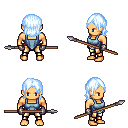
a pixel art fantasy rpg character, male body template, human, tanned skin, blue vest, gold greaves, white cyan long bangs hairstyle, metal gloves, spear, four views (front, back, left, right), 2x2 character sprite sheet, small pixel art, hard edges, no anti-aliasing